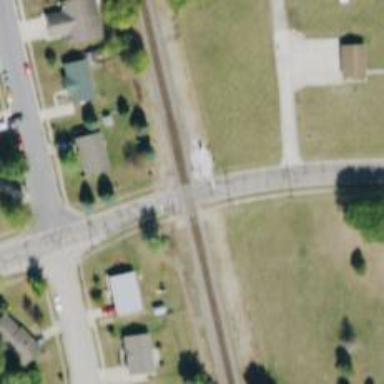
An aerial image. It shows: Railway level crossing.